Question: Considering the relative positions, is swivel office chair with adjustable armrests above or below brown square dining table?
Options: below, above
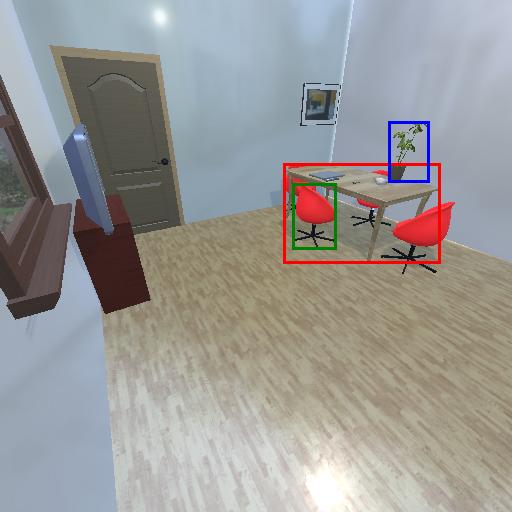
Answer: below